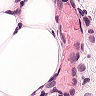
Metastatic tissue present: yes